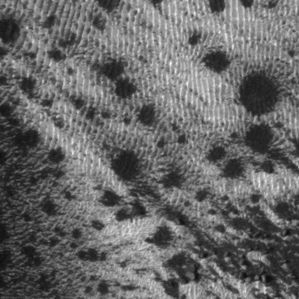
Label: frost